Question: I add a custom view to my UIScrollView
How can I make my UIScrollView, respond to scroll events
Also, there are a few buttons in my customView with should respond on "touch up inside"
'''
entry526 = [[_526 alloc] initWithNibName:@"0526" bundle:nil];
entry526.view.frame = entry526.view.bounds;
[self.scrollView addSubview:entry526.view];
self.scrollView.contentSize = entry526.view.frame.size;
entry526 = nil;
'''
UPD:
I have managed to make my ScrollView scroll, but buttons still do not respond. This is how they are presented:
'''
UIScrollView
-UIView
-UIButton
'''

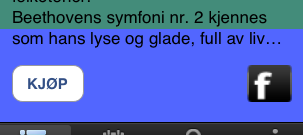
Answer: To make your scroll view respond to scroll events, you need to set the contentSize property to something larger than the frame of the UIScrollView.
To make your buttons respond to touch up inside, do it like you always would. Link them to an IBAction in Interface Builder or call the addTarget on the button in code.
There are a million examples of both these questions on SO and the web.